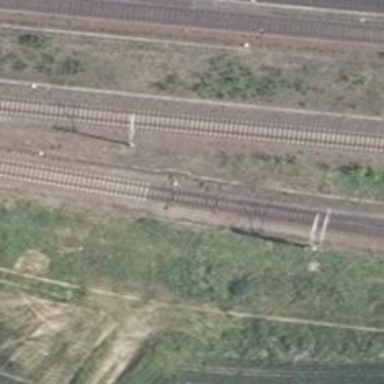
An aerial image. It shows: Railway switch with the turnout side on the left.